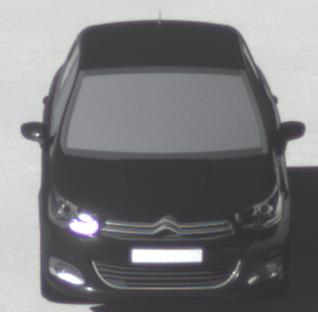
Make: Citroen
Model: C4 VTi 95
Detailed model: C4 (II)
Model produced from: 2012/08
Model produced until: 2013/06
Doors: 5
Color: black
Road condition: dry road
Daytime: morning or afternoon
Contrast: high contrast